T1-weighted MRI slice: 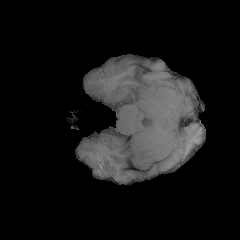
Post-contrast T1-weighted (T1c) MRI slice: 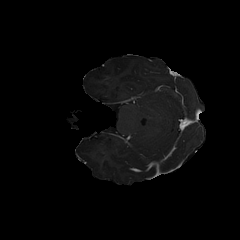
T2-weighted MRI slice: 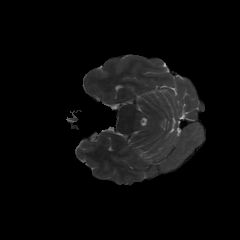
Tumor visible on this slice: no